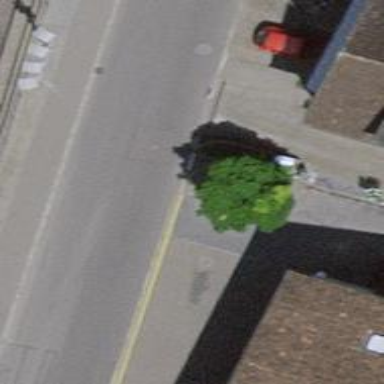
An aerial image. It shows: Brown bench in the vicinity.